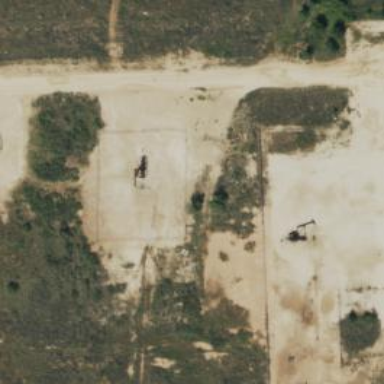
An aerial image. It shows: Petroleum well.